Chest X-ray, AP view. Patient: 55 years old, sex F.
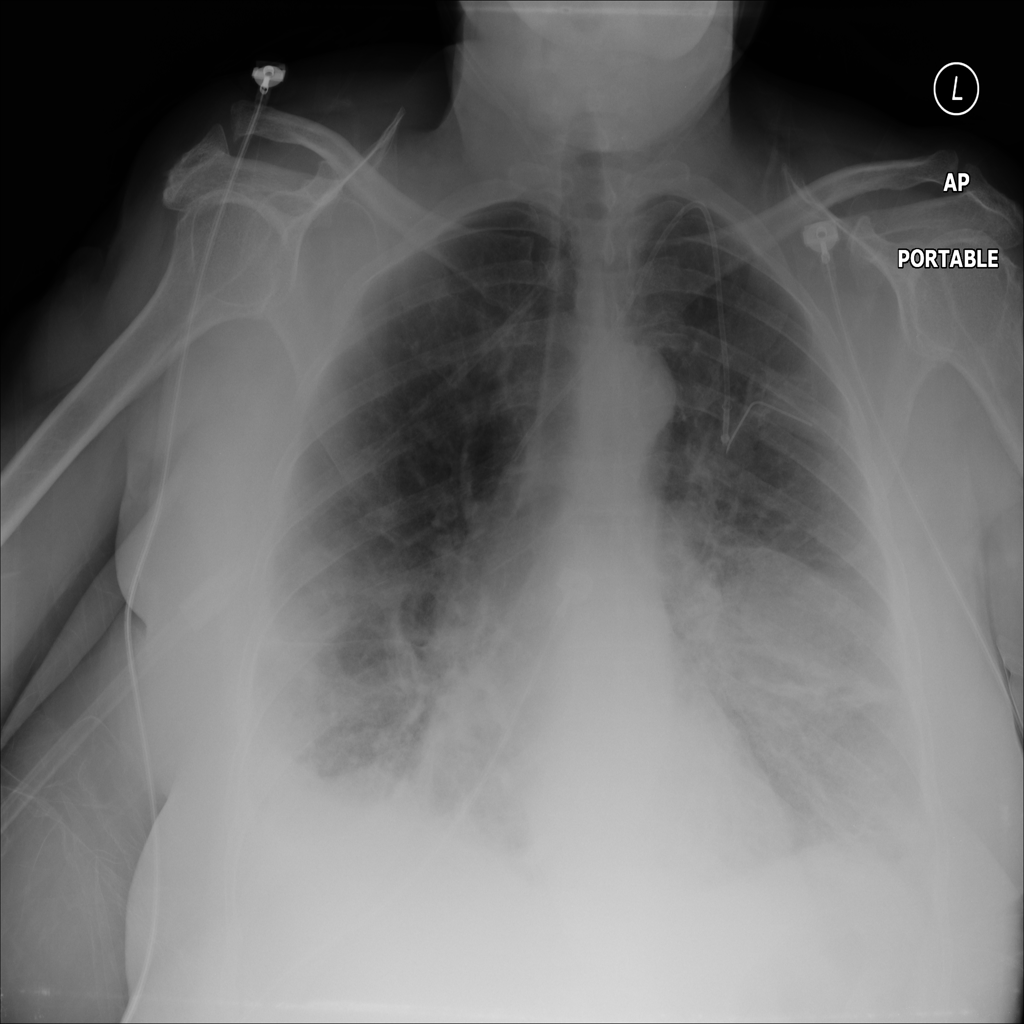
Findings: Atelectasis, Consolidation, Pneumonia